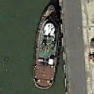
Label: Towing_vessel